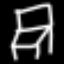
Label: chair